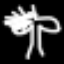
Label: palm tree